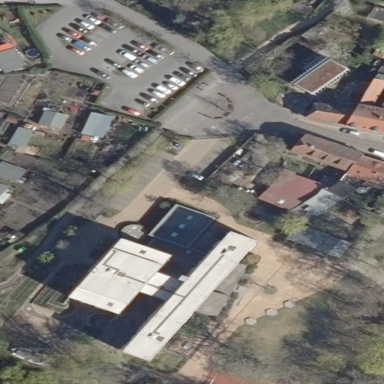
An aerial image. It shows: School.